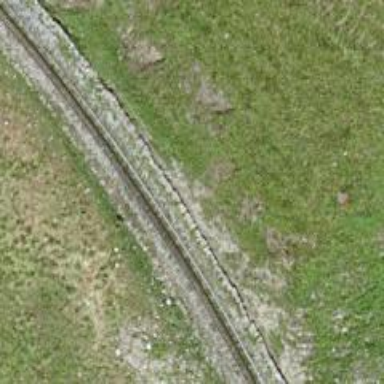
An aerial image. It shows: Narrow-gauge railway.